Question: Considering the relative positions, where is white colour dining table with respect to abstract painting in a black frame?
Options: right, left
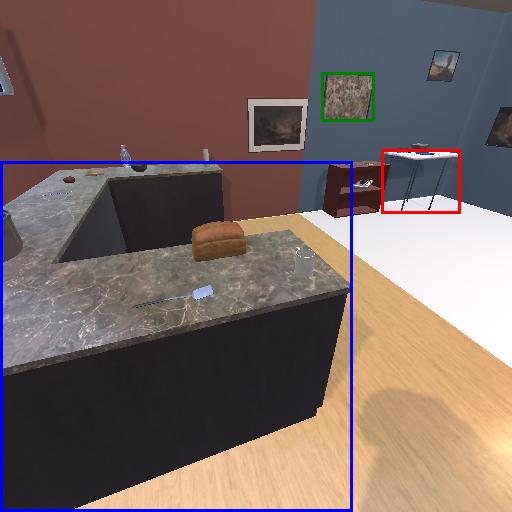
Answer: right